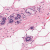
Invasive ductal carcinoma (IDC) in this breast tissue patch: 0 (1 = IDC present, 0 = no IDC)